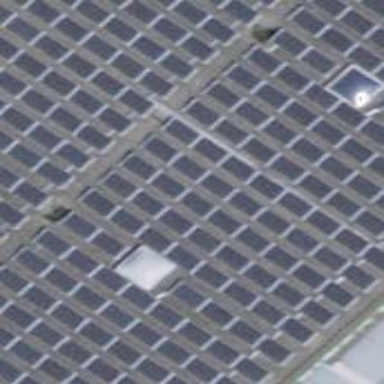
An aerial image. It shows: Solar power generator using photovoltaic method with solar photovoltaic panel types.